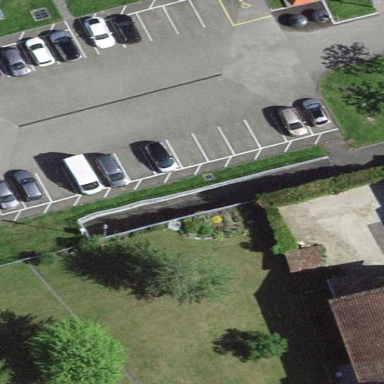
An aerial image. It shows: Parking area with surface.